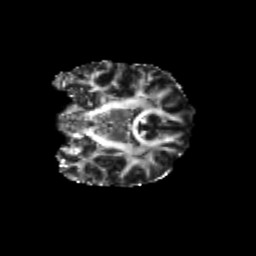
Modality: FA
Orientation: coronal
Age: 19
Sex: female
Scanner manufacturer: siemens
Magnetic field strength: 3 T
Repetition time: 3.5 s
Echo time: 0.104 s